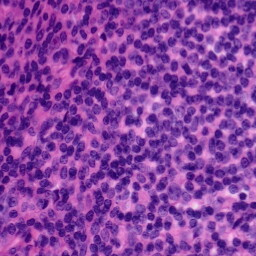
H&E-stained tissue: Tonsil